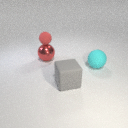
small red rubber sphere above large red metal sphere